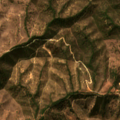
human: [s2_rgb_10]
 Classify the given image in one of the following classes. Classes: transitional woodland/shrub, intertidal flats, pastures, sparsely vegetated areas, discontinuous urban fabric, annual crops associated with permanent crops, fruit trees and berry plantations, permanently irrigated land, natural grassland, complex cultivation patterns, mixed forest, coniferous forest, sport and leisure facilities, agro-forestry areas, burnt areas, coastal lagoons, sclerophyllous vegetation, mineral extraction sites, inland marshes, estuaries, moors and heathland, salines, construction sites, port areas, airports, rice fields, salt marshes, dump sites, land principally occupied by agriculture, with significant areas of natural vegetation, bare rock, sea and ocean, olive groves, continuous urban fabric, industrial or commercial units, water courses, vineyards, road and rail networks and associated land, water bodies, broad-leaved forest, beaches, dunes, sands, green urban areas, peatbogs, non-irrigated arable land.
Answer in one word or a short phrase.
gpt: land principally occupied by agriculture, with significant areas of natural vegetation, broad-leaved forest, transitional woodland/shrub